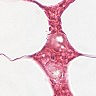
Metastatic tissue present: no